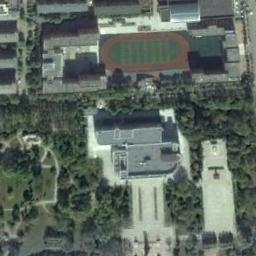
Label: ground_track_field